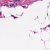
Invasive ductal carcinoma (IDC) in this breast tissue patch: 0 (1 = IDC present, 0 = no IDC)